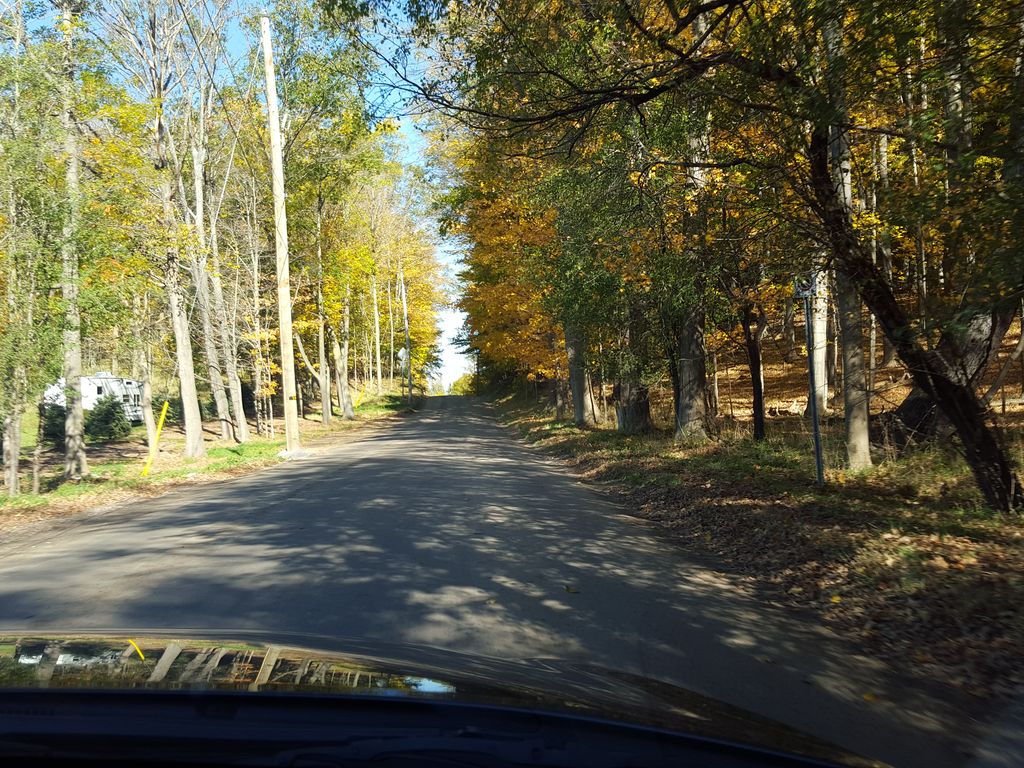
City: hamilton